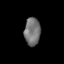
Tissue: skin
Cell type: Endothelial cells
Senescence score: 0.1952
Nuclear area (px): 437
Mean DAPI intensity: 115.389